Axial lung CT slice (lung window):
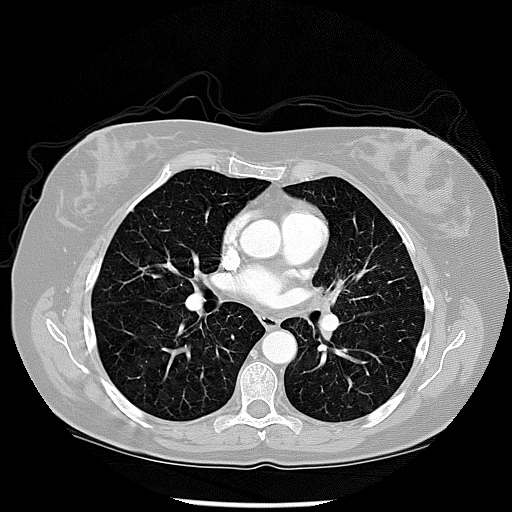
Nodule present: no